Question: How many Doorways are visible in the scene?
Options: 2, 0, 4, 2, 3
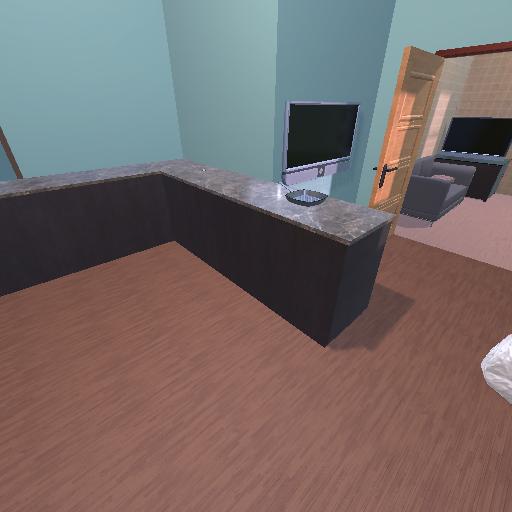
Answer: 2